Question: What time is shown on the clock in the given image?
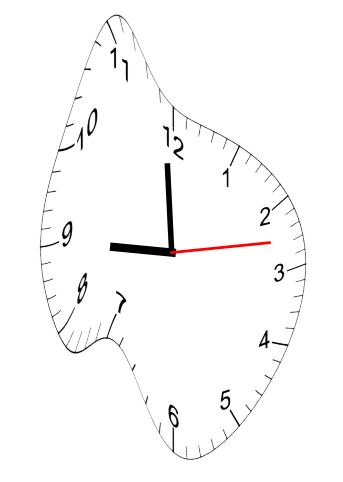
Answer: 08:59:13